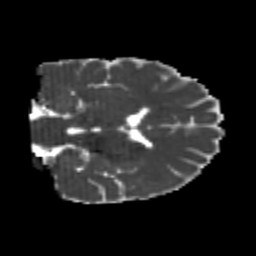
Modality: MD
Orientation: coronal
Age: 20
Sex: male
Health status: healthy
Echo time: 0.074 s